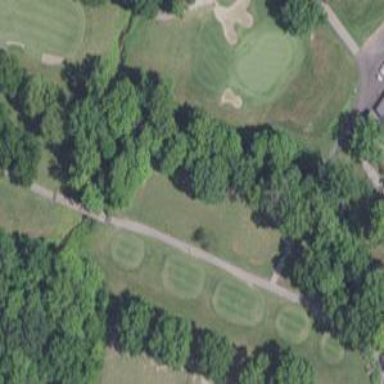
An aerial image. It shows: Path for both roads and golfers.